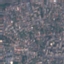
Label: Residential